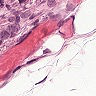
Metastatic tissue present: yes